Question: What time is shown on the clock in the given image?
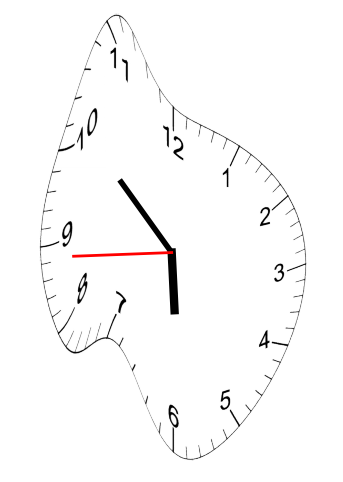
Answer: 05:51:44